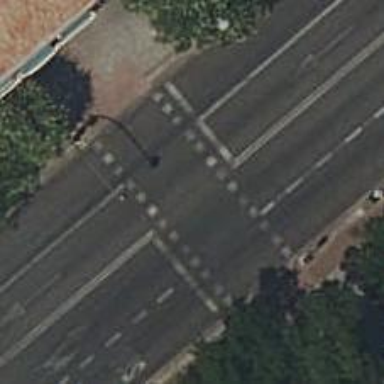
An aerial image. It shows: Road crossing with traffic signals.